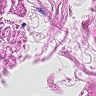
Metastatic tissue present: no